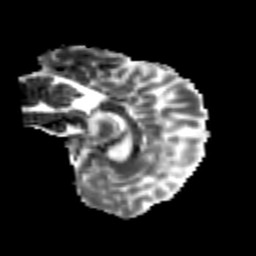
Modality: MD
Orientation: sagittal
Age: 25
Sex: female
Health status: healthy
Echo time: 0.074 s